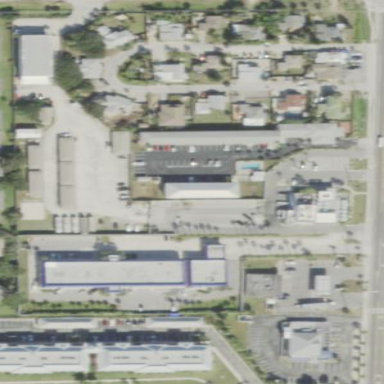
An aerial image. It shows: Commercial area.